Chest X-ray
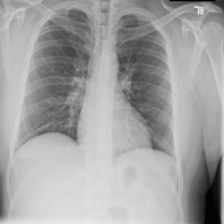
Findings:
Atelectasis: negative
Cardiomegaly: negative
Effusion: negative
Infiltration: negative
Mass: negative
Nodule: negative
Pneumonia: negative
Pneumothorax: negative
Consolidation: negative
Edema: negative
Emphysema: negative
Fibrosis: negative
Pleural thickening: negative
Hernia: negative